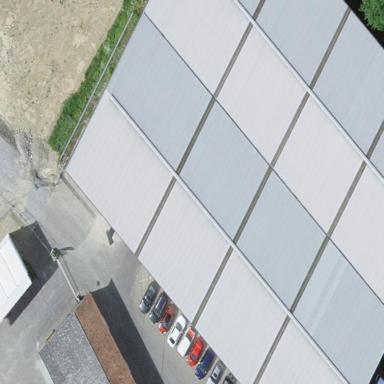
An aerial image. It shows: Warehouse building.